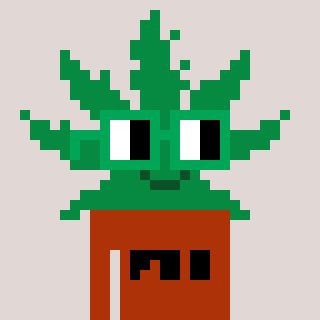
a pixel art character with square green glasses, a weed-shaped head and a hotbrown-colored body on a warm background